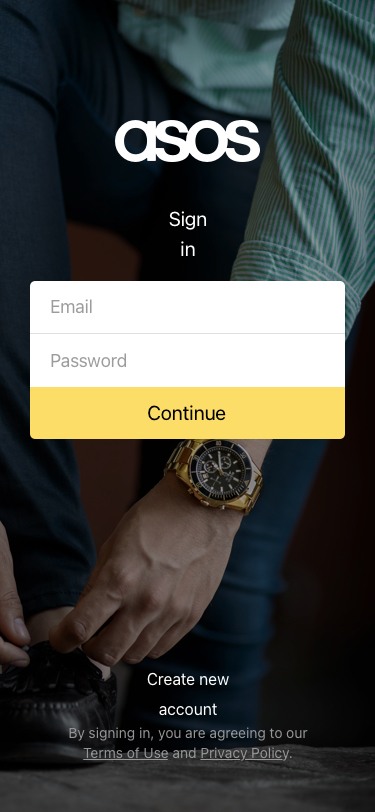
Text in this UI design:
By signing in, you are agreeing to our Terms of Use and Privacy Policy.
Create new account
Continue
Password
Email
Sign in